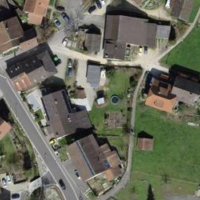
EUNIS habitat code: 55
Species observed at this site:
Delichon urbicum